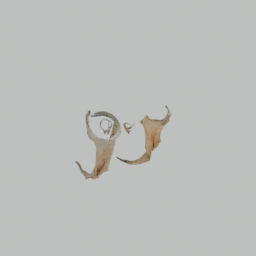
Label: nature